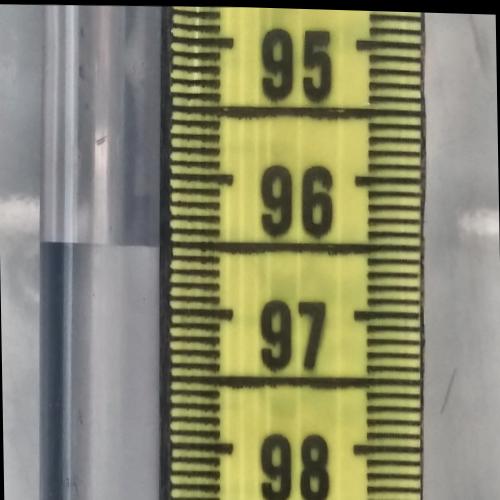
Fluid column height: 96.5 cm